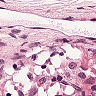
Metastatic tissue present: no